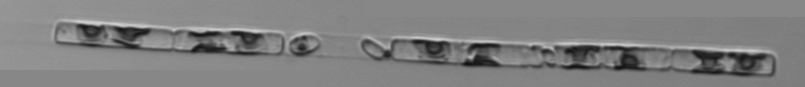
Label: Guinardia_delicatula_TAG_internal_parasite